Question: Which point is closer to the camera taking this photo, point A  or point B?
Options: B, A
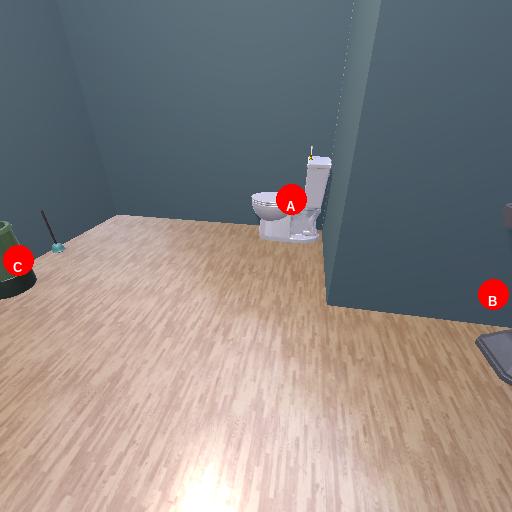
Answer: B